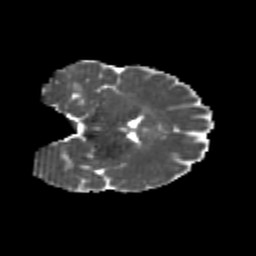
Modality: MD
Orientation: coronal
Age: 24
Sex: female
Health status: healthy
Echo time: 0.074 s